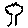
Label: tree